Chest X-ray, AP view. Patient: 69 years old, sex F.
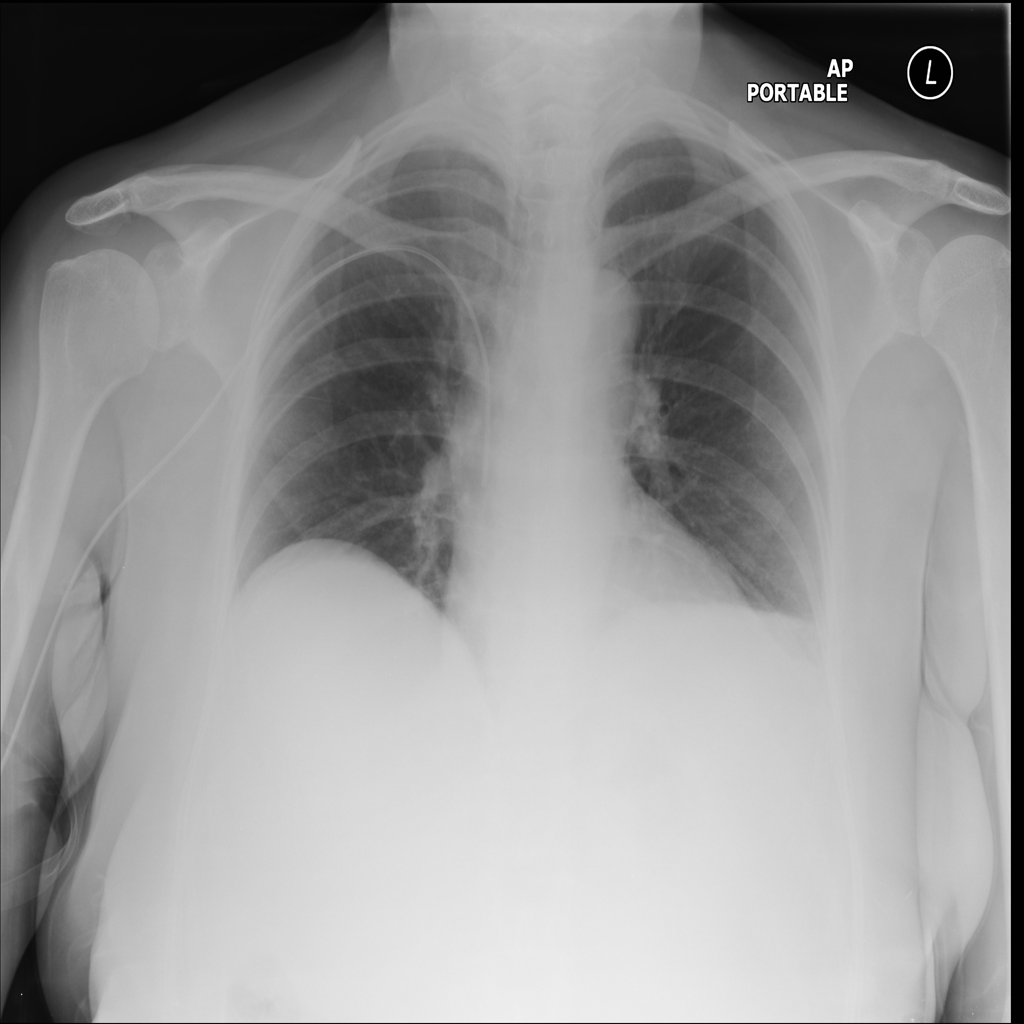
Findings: Atelectasis, Effusion